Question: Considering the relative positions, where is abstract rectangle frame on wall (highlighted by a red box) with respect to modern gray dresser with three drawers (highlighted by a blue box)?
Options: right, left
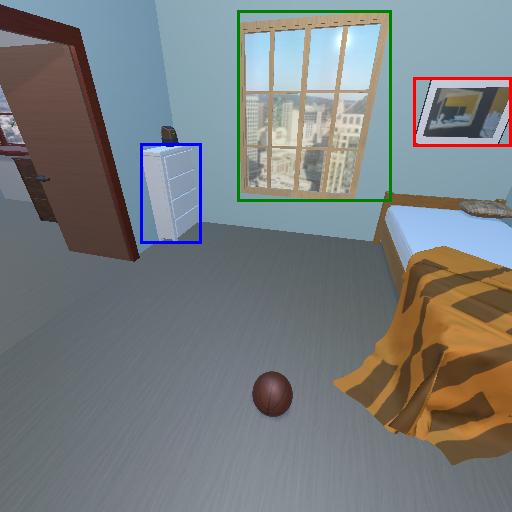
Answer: right